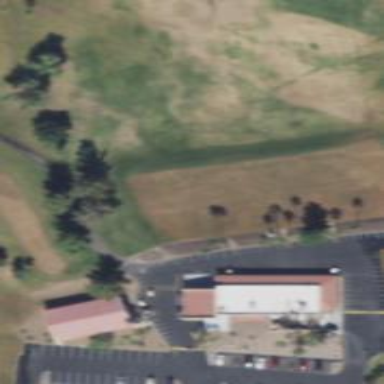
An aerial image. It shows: Golf driving range with grass surface.